Question: I am using the <URL> for internationalization. In the fr culture file i have a entity
'''
TaskString = tache
'''
in my html i have a code like this.
j
'''
$.i18n.properties( {
name: 'Strings',
path: 'bundle/',
mode: 'both',
language: 'fr',
} );
$( document ).ready( function ()
{
$( '#Div1' ).html( TaskString );
} );
'''
what i need is want to display the "task" in french like 'tache'
but it displaying like this
How to display a text in french like that?
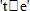
Answer: Try to change from tache to 'tache' in your FR properties file.